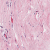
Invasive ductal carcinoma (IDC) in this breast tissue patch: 0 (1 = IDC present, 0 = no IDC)